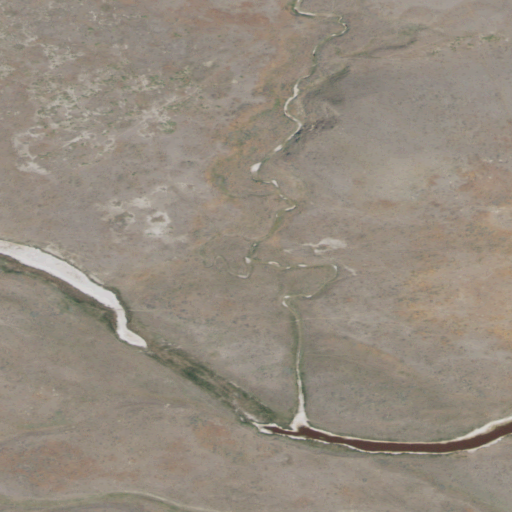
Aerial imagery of valley in Montana named McLaren Coulee containing shrub, grassland, and pasture